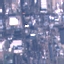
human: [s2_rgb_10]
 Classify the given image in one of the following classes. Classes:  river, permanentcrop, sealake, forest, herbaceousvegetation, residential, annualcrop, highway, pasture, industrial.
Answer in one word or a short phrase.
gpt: Industrial